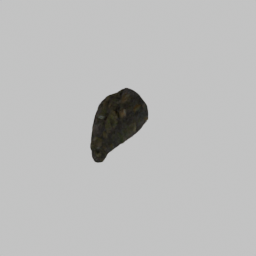
Label: nature